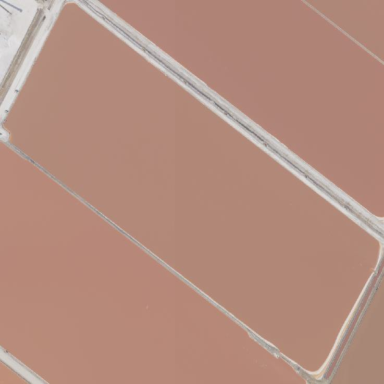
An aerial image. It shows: Salt pond.